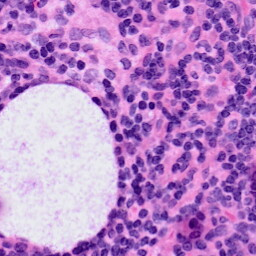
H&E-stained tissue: LymphNode